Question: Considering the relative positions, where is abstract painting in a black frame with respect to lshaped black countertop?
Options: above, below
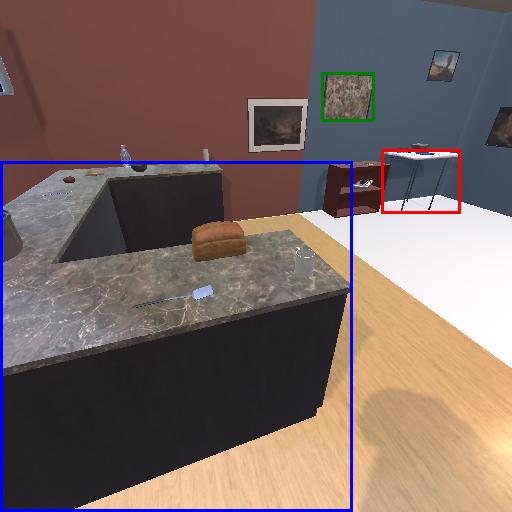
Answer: above